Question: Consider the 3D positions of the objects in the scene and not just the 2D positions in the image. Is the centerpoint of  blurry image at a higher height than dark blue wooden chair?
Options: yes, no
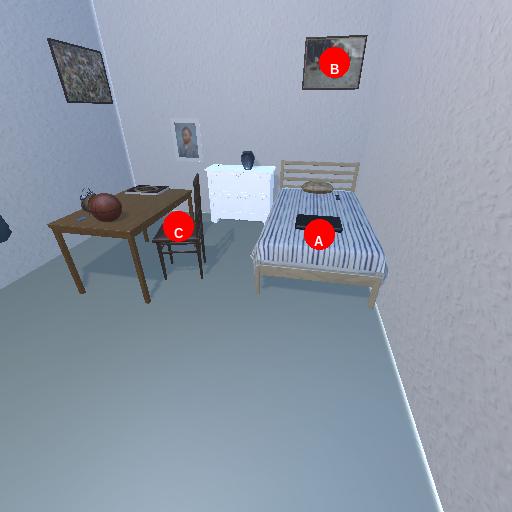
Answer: yes